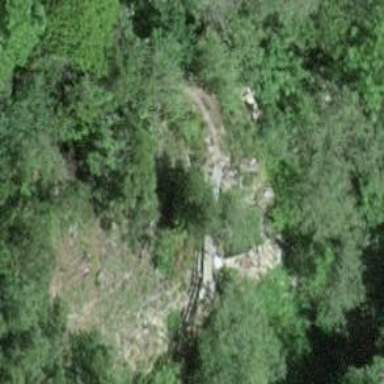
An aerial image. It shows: Path on bridge.